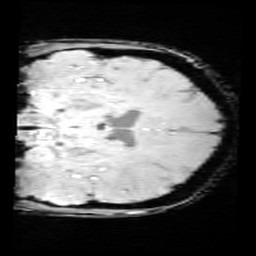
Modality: SWI
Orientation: coronal
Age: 12
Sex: female
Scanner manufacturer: siemens
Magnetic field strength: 3 T
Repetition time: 0.027 s
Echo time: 0.02 s